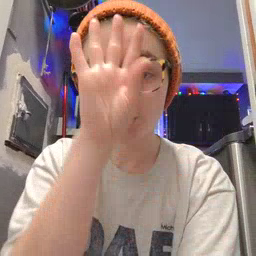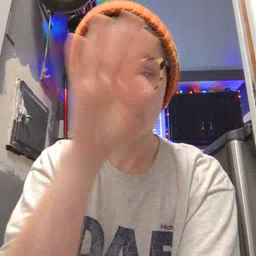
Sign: fireman